Question: I'm trying to get to grips with Polymer 1.0 after doing a little work with 0.5. I'm struggling with what be a very simple styling problem. I just can't seem to apply a style to a custom element.
Here is my element definition, 'my-element.html':
'''
<link rel="import" href="../core/polymer/polymer.html">
<dom-module id="my-element">
<template><h1>Hello World</h1></template>
</dom-module>
<script>
Polymer({
is: 'my-element',
});
</script>
'''
And here is the main page using it, 'index.html':
'''
<!doctype html>
<html>
<head>
<script src="../core/webcomponentsjs/webcomponents-lite.min.js"></script>
<link rel="import" href="my-element.html">
</head>
<body>
<my-element></my-element>
</body>
</html>
'''
This works fine... but now suppose I want to put a style on the instance of 'my-element'. I add this to 'index.html':
'''
<style>
my-element {
margin-top: 50px;
}
</style>
'''
Nothing happens, no margin is added. Stangely the Elements inspector in Chrome doesn't seem to "see" the custom element, it looks like it's floating outside the page and doesn't enclose the elements contained within. See screenshot:

I initially suspected a bug in Chrome but it's the same problem in Firefox.
Any help appreciated, many thanks.
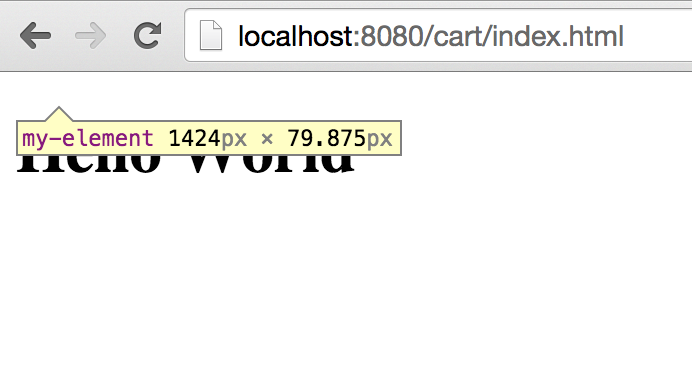
Answer: Try putting the attribute 'is="custom-style"' on your style tag.
'''
<style is="custom-style">
...
</style>
'''
Also, by default an element will be displayed inline, but you can change this by applying a display property in your element ':host' style.
'''
<dom-module id="my-element">
<style>
:host {display: block;}
</style>
<template>
...
</template>
</dom-module>
'''